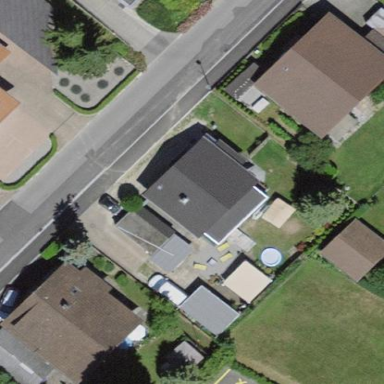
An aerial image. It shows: Detached building with gabled roof.